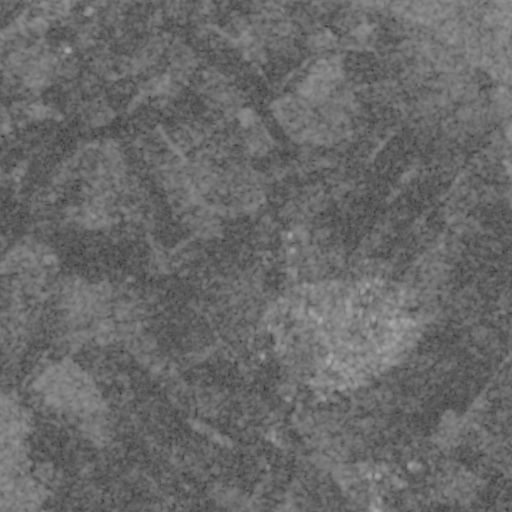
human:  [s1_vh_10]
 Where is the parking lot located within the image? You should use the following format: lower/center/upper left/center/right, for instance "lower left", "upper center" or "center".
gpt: The parking lot is located in the lower right of the image.
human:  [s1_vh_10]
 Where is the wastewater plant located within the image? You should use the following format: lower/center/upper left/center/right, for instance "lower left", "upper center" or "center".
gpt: The wastewater plant is located in the lower center of the image.
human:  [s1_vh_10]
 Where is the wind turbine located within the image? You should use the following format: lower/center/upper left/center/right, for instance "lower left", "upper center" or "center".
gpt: The wind turbine is located in the center left of the image.
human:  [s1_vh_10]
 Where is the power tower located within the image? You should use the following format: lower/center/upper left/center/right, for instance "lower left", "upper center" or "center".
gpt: There is no power tower in the image.

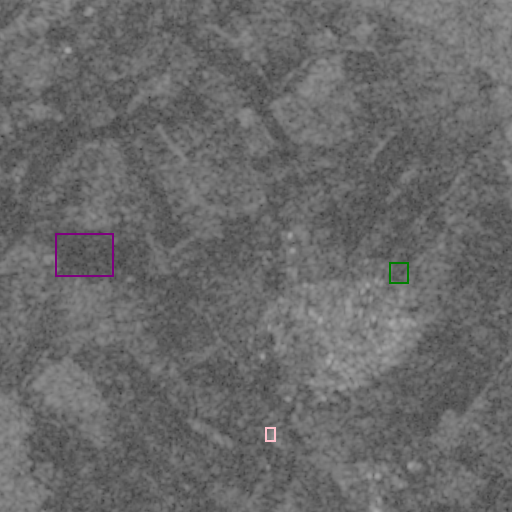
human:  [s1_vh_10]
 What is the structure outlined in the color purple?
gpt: The structure outlined in purple is a crop field.
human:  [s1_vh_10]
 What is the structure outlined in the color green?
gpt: The structure outlined in green is a park.
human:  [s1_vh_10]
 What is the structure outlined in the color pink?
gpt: The structure outlined in pink is a wastewater plant.
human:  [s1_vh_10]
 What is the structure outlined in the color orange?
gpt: There is no orange outline.